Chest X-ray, PA view. Patient: 79 years old, sex F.
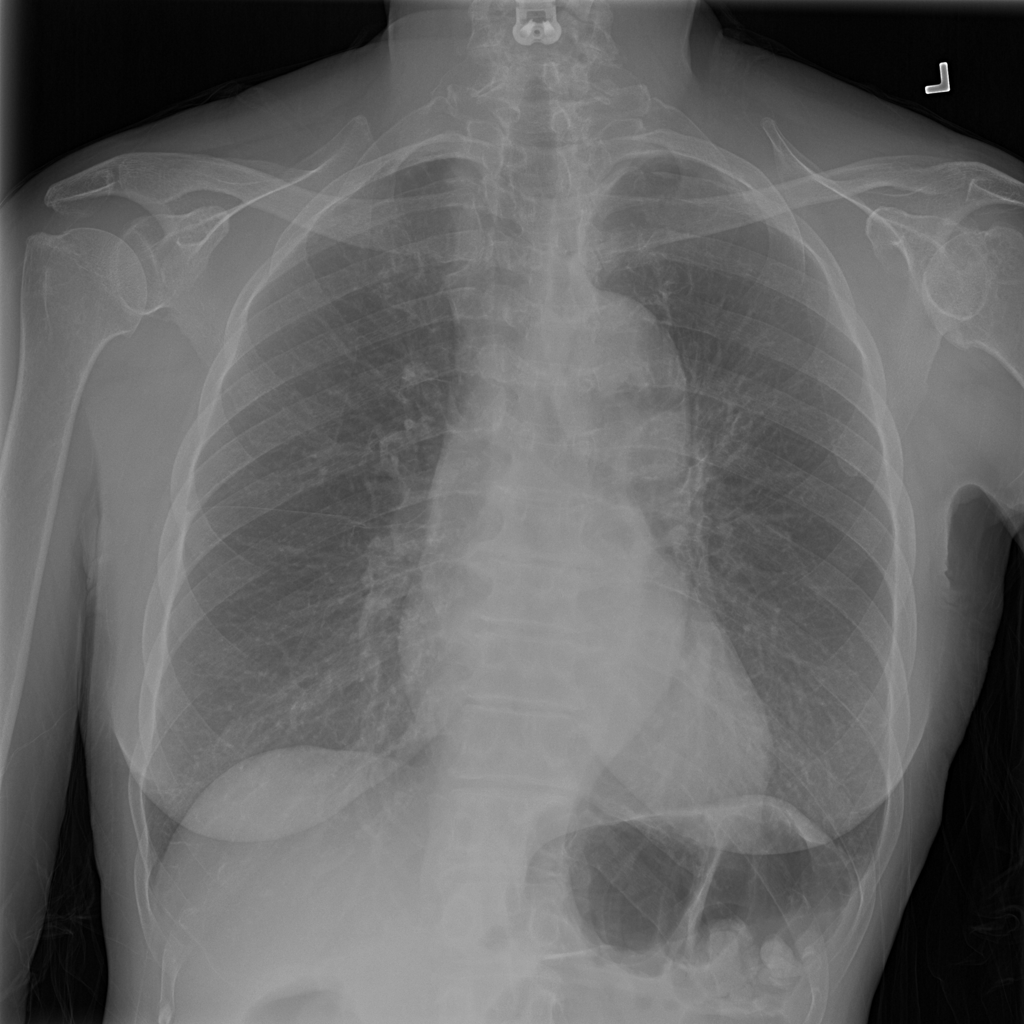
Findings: No Finding